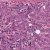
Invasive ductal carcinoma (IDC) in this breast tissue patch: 0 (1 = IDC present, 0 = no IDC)